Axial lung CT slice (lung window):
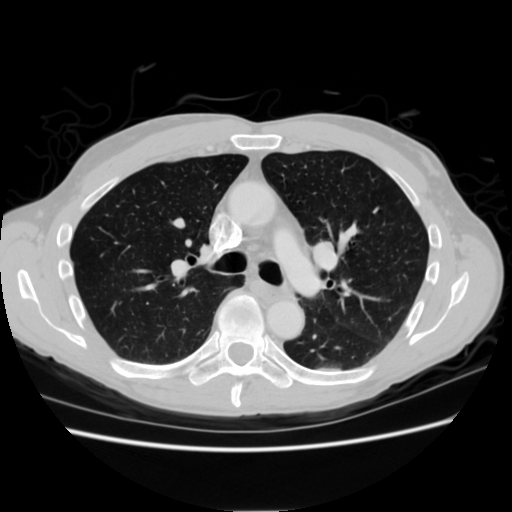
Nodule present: no